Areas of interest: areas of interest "Scenic Spot"
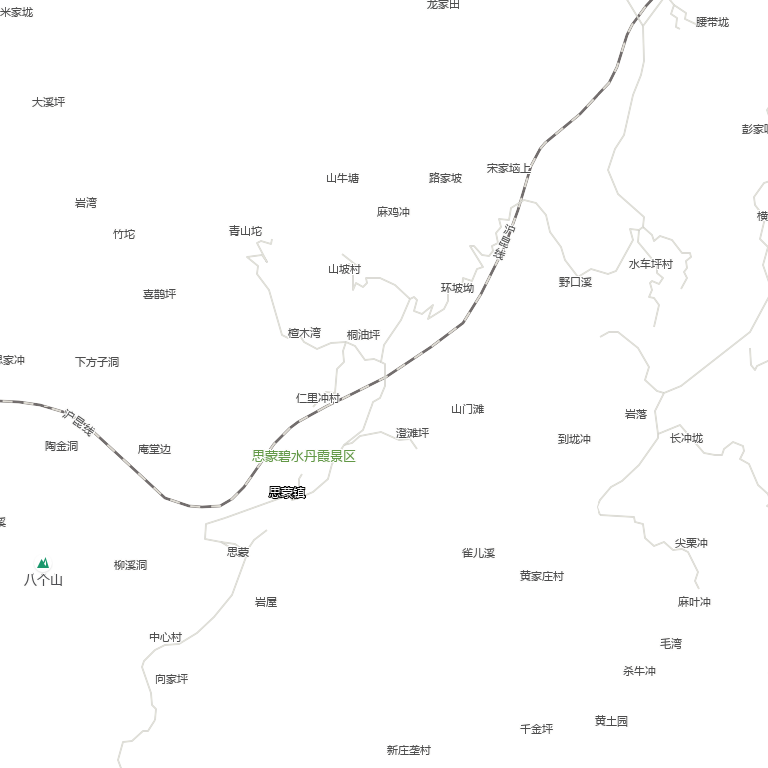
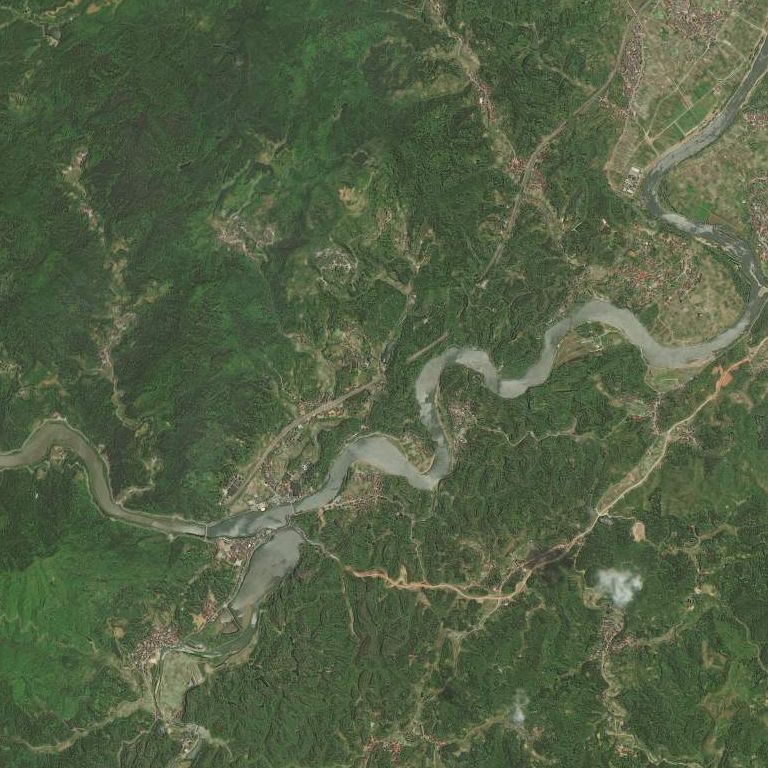